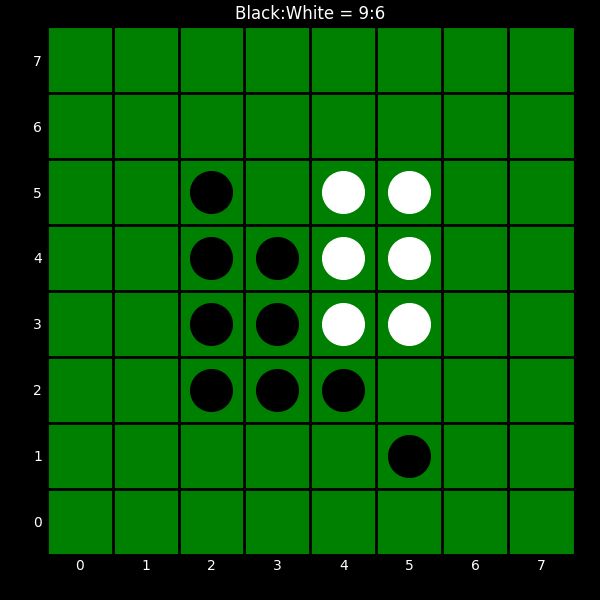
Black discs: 9
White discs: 6